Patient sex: F
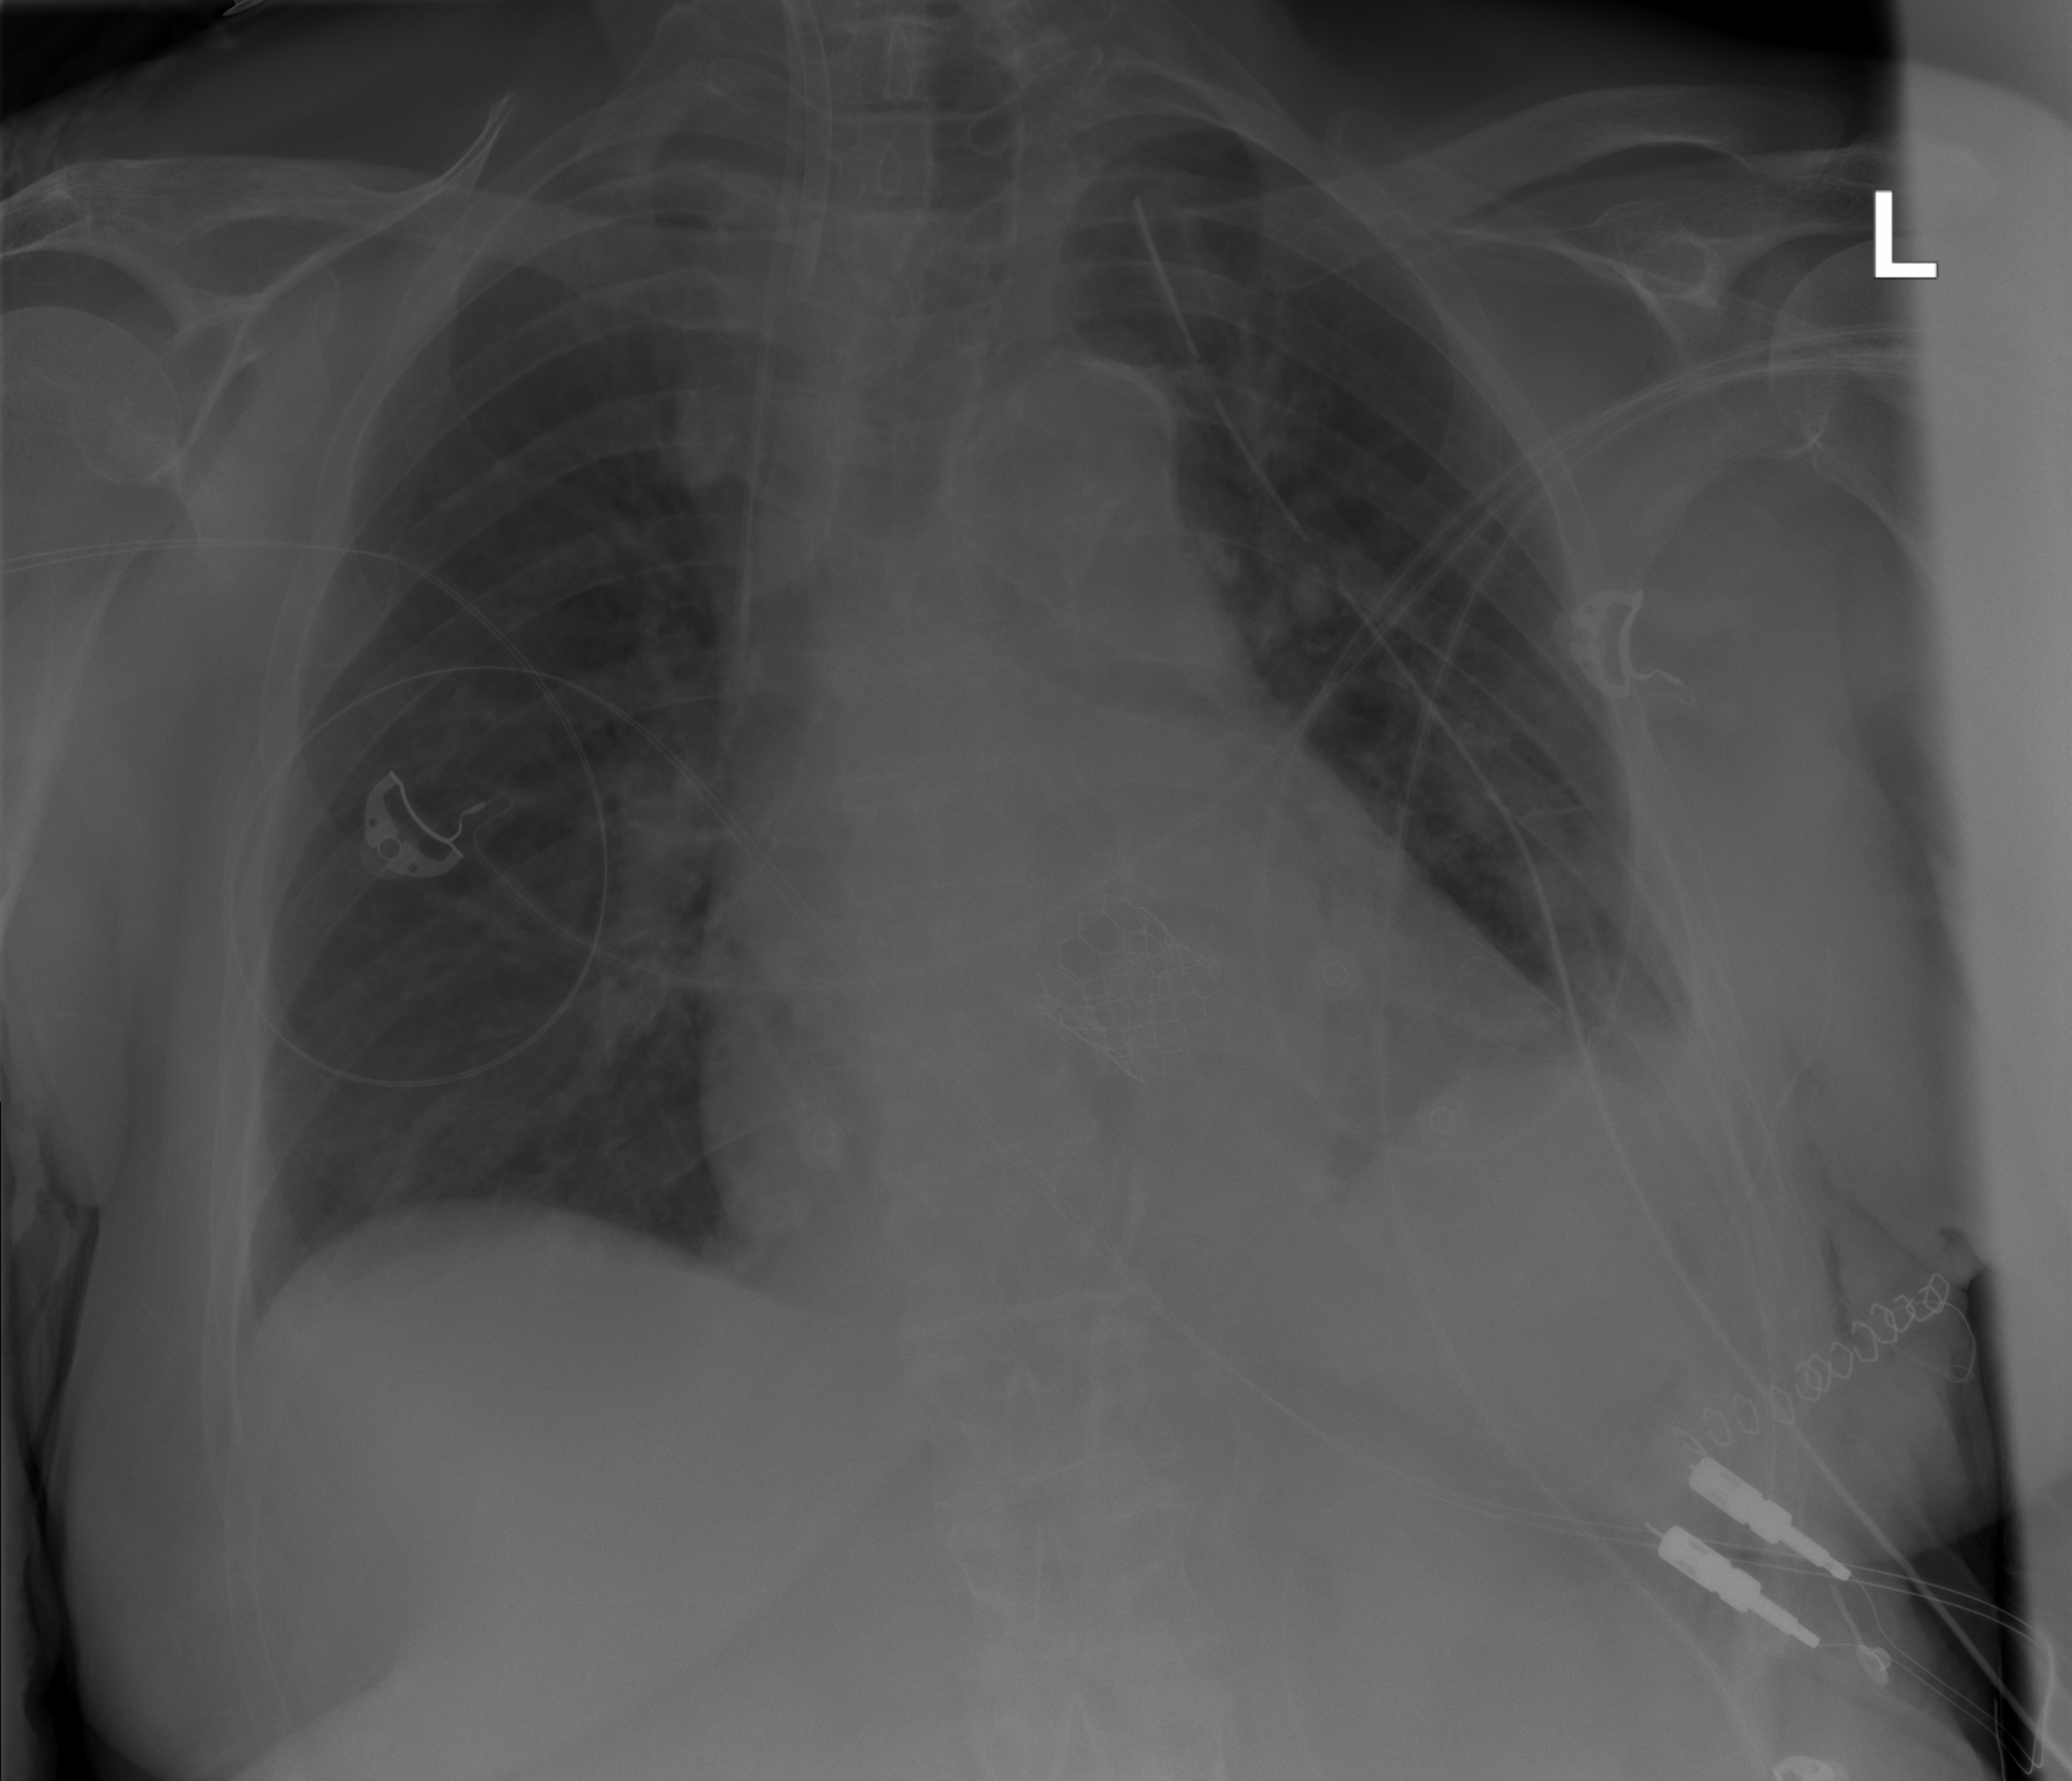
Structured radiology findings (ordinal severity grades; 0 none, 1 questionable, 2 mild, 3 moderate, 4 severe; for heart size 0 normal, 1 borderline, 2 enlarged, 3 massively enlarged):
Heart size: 0
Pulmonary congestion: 0
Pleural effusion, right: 0
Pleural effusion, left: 1
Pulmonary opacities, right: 0
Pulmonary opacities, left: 0
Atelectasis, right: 0
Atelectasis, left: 1